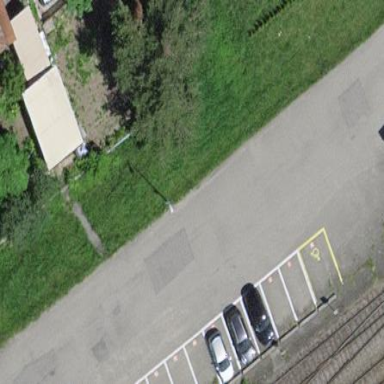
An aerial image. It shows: Parking area with asphalt surface.